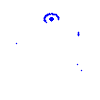
Particle: proton